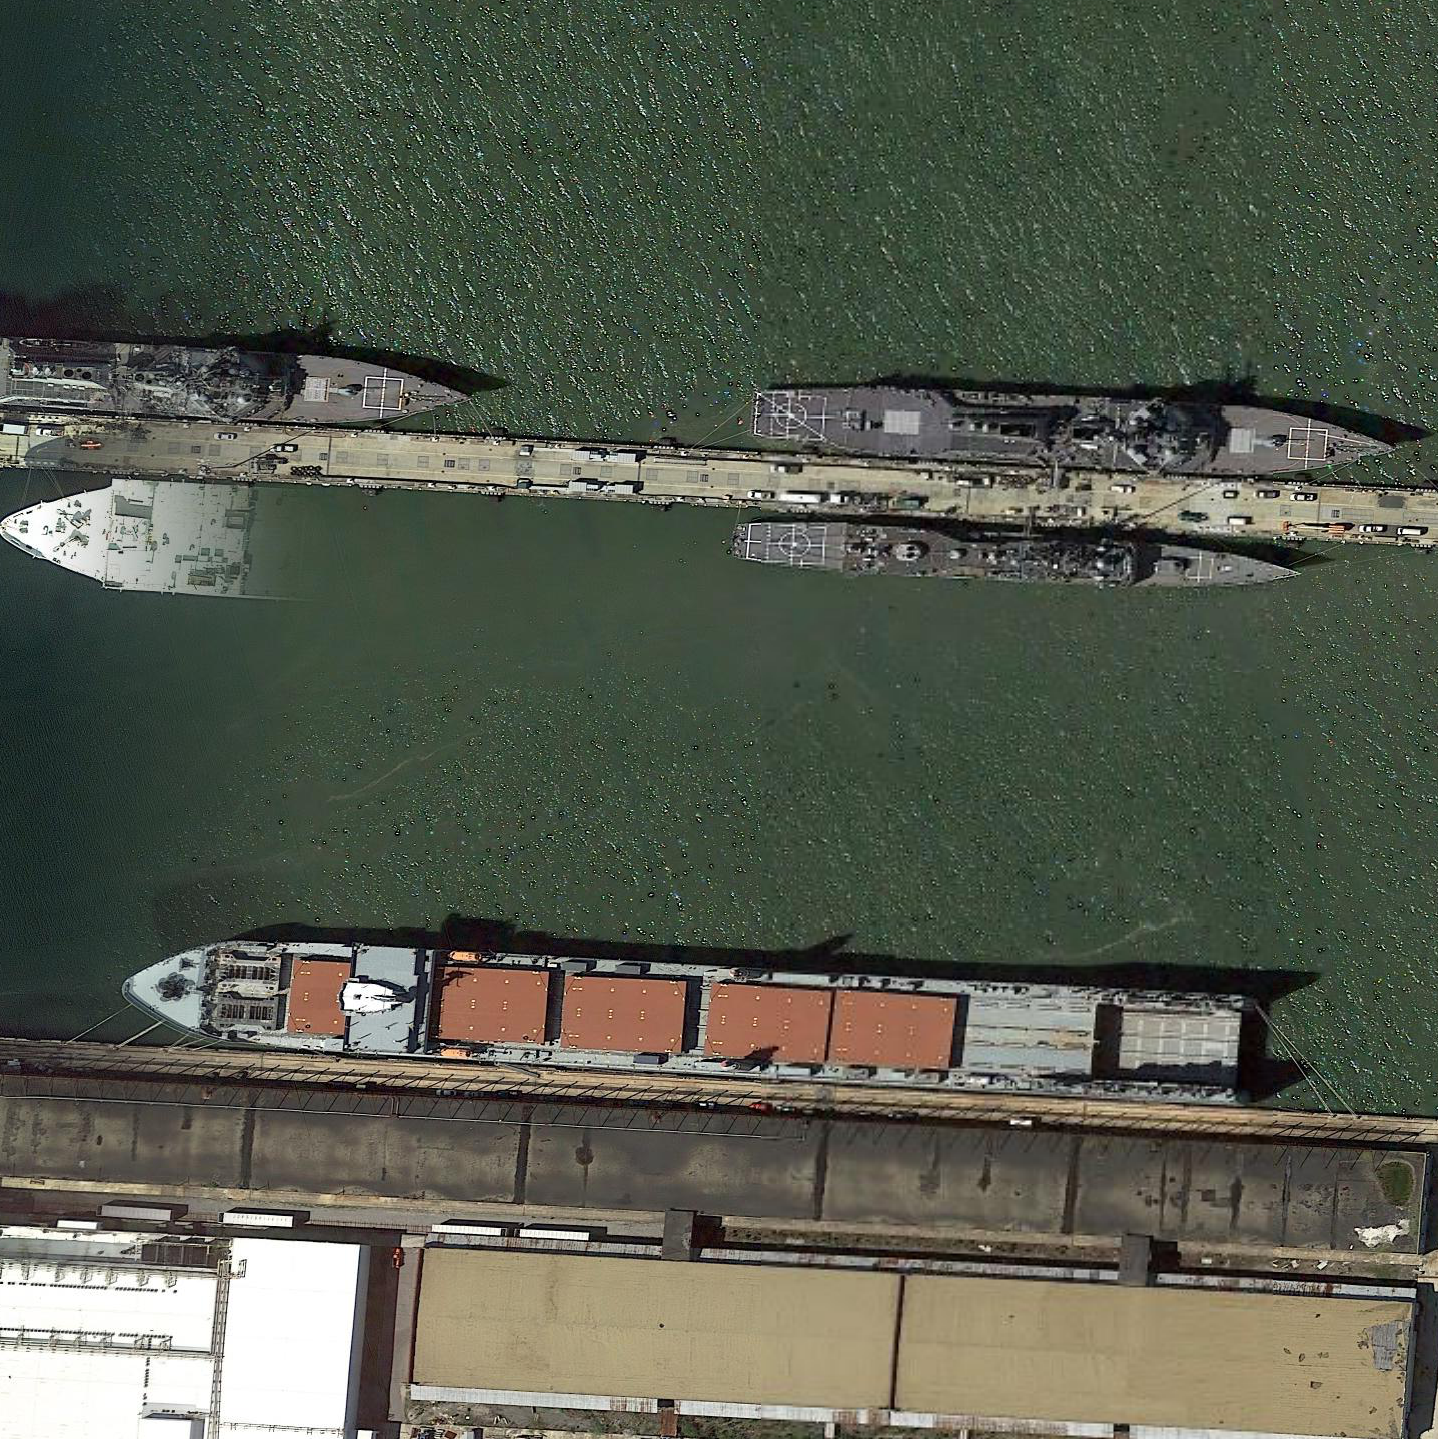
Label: civil